Field crop: maize
Growth stage: 2
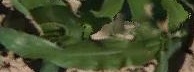
Species: maize